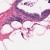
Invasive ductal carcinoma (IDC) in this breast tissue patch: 0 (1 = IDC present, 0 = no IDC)